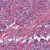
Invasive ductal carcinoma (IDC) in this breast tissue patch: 1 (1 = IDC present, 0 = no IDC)